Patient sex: M
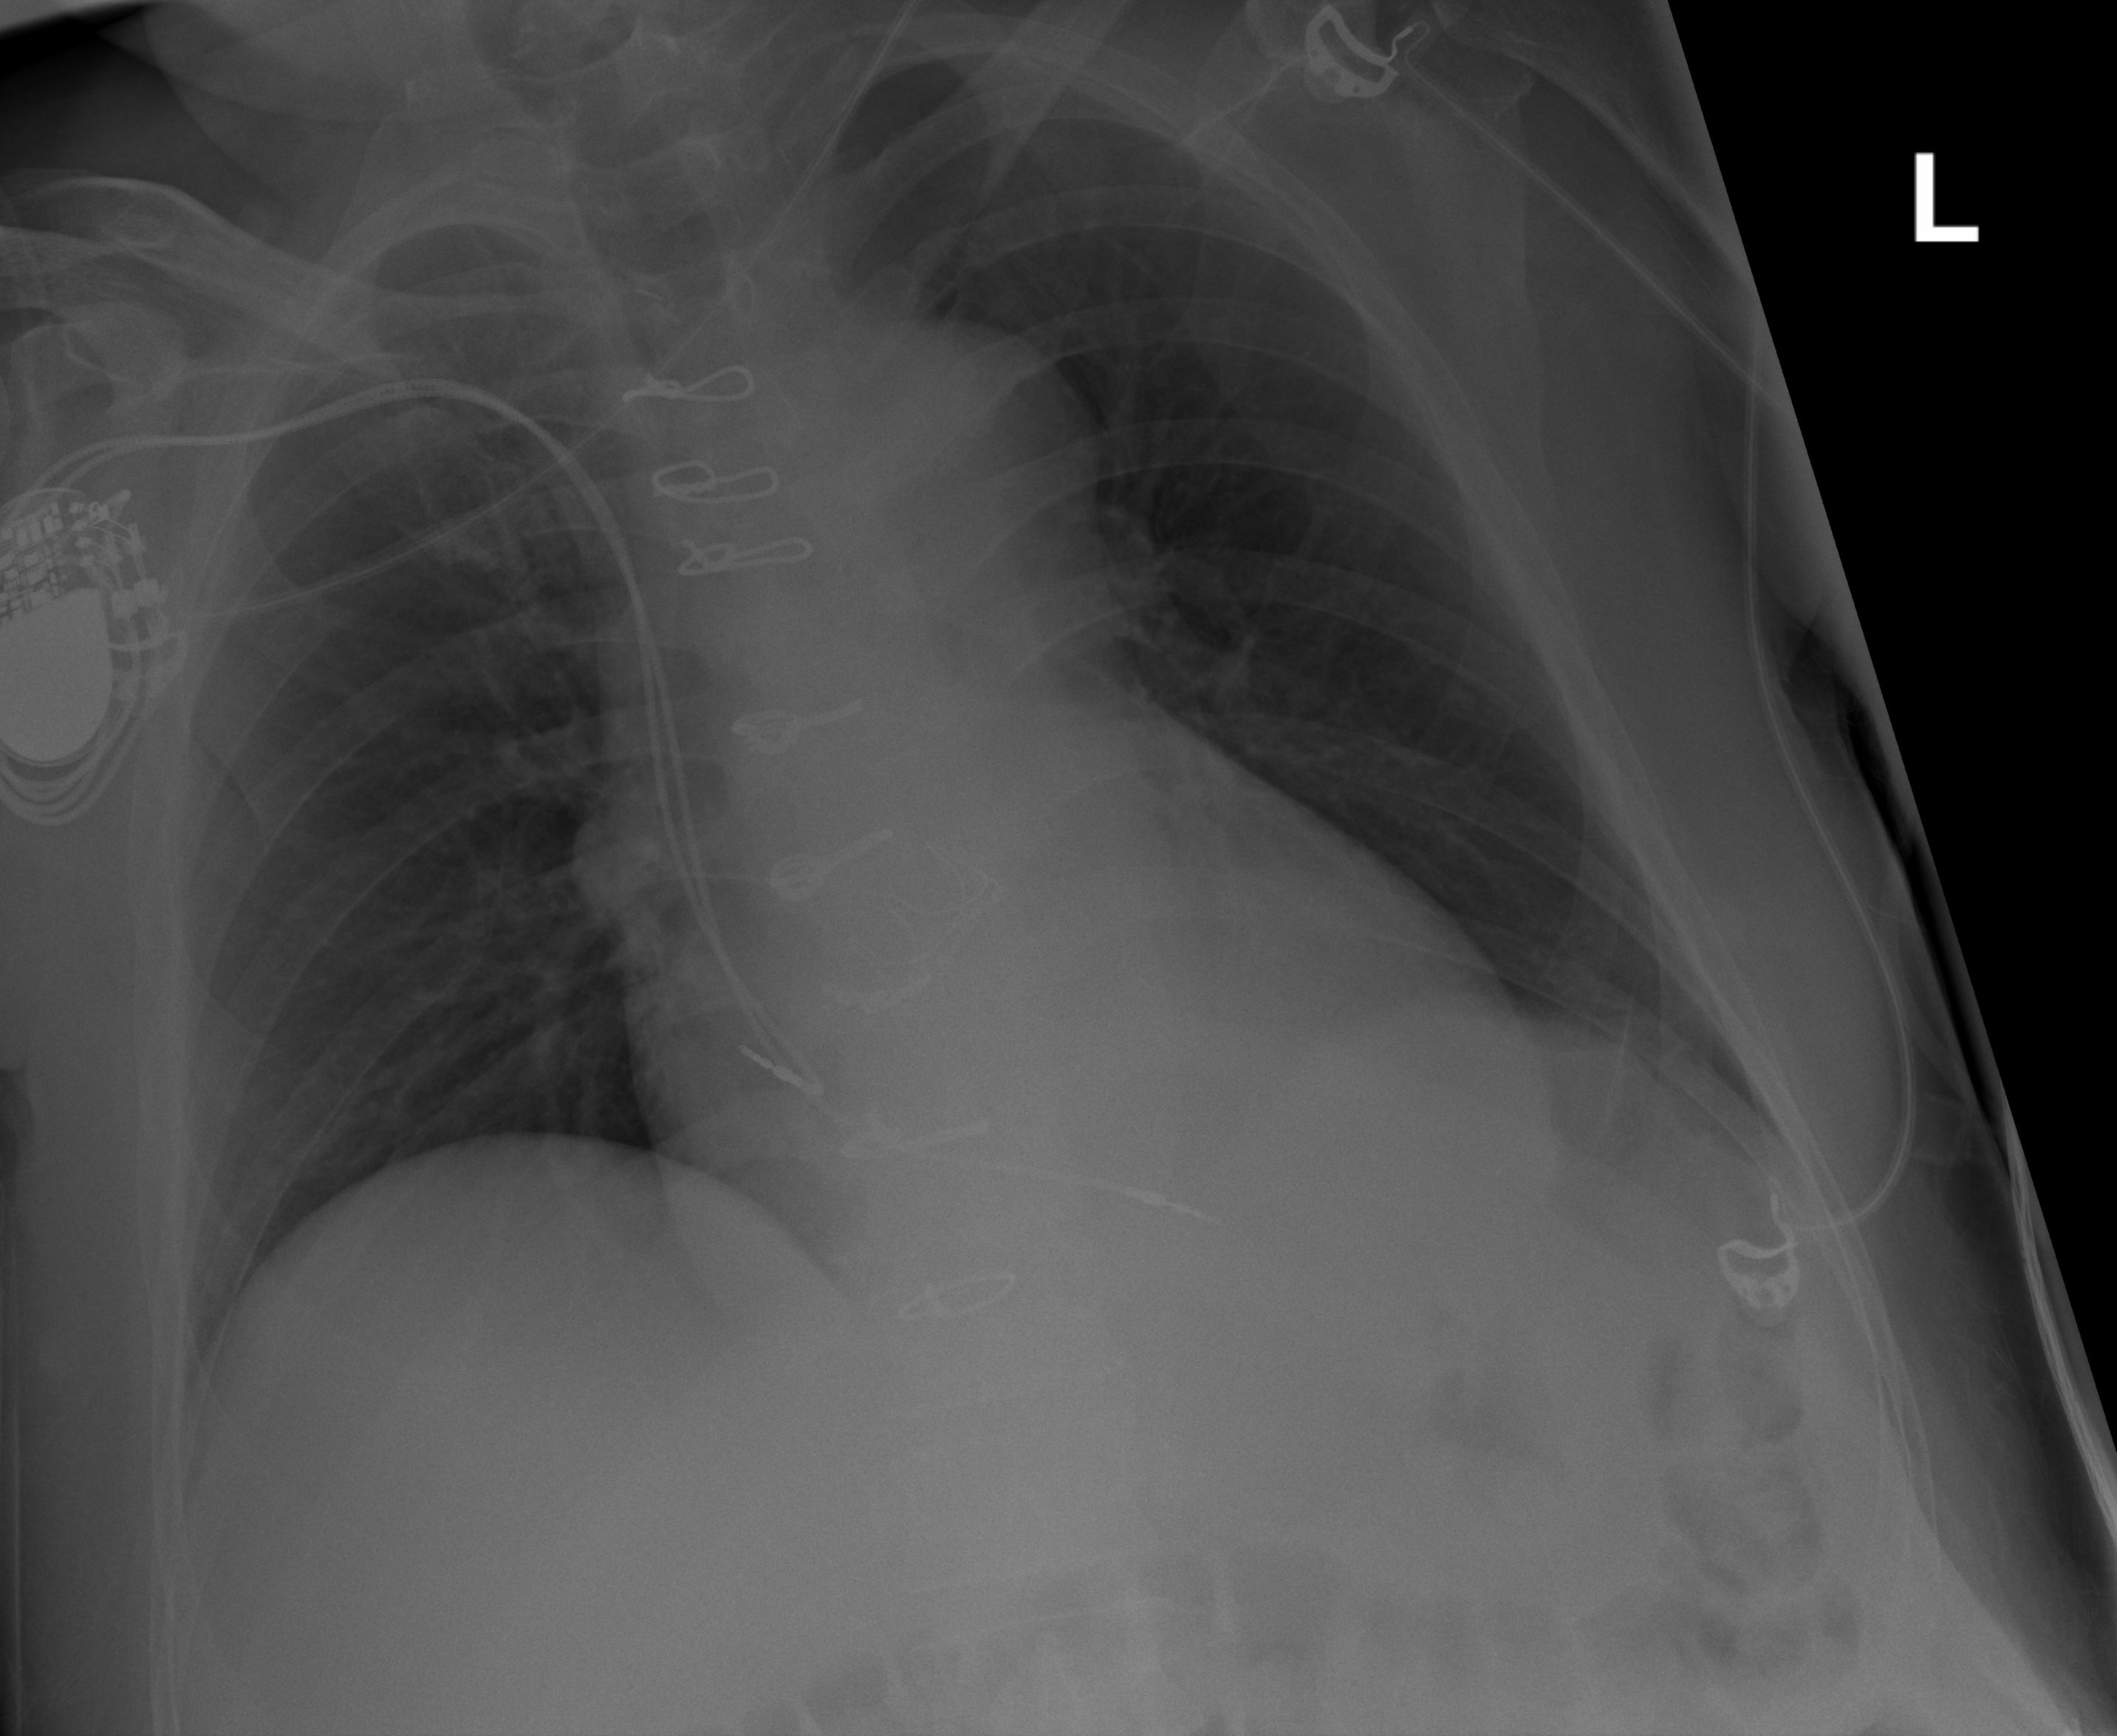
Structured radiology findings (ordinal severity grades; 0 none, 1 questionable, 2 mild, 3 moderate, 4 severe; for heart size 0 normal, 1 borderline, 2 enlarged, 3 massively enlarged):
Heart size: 1
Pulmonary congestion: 0
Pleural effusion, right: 0
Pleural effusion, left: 1
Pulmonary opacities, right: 0
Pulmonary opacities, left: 0
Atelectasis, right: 0
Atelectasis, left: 2